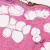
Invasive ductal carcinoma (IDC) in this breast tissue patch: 0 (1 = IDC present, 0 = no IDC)